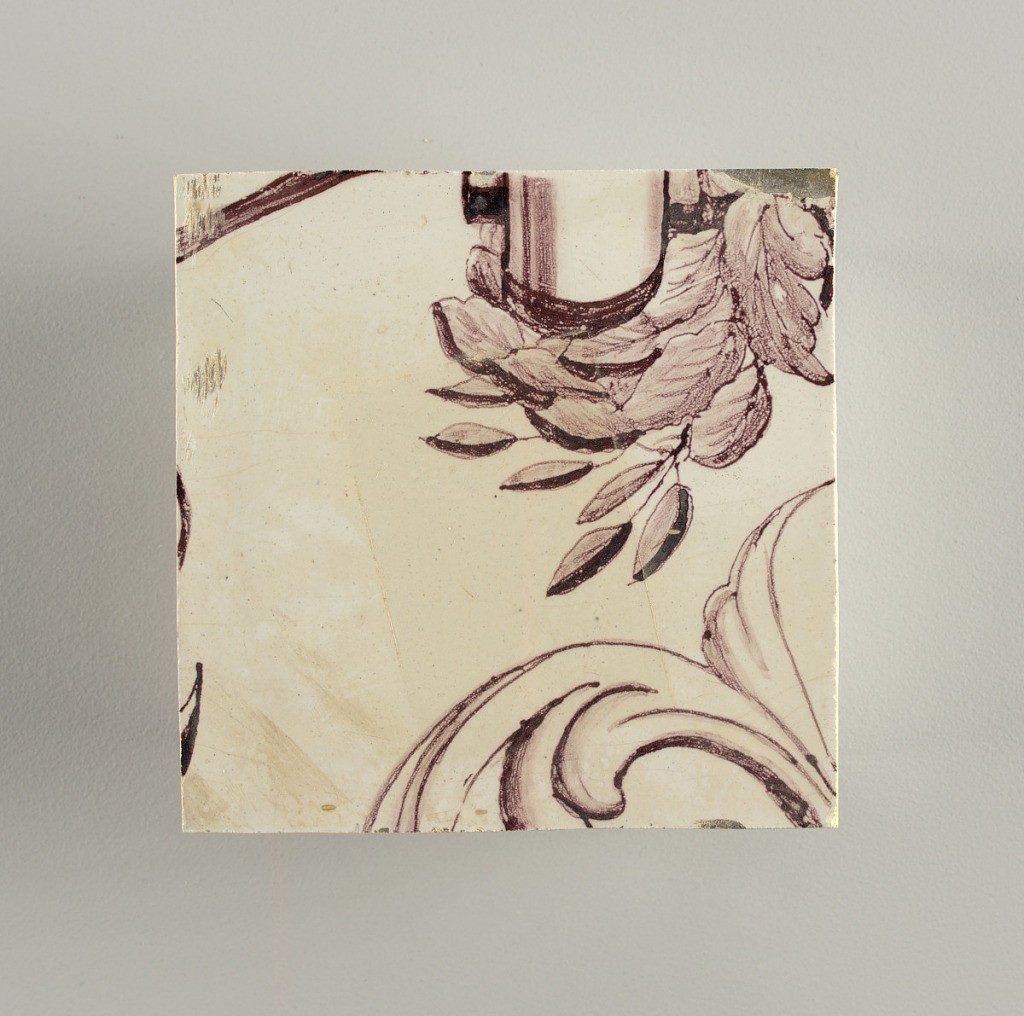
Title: Wall facing
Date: ca. 1725
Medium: tin-glazed earthenware, underglaze
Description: Running design for a frieze or a dado, composed of scrolls of foliage and strapwork, and four repeating motifs--a seated woman in a small upright oval medallion, a putto seated on a rocailled base, and strapwork in axial pattern.  The various panels, A to F, show various repeats of the same design, all being five tiles high and a varying number of tiles wide.